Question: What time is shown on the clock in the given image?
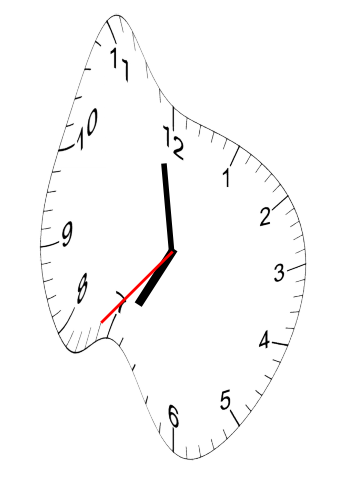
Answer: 06:58:37